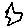
Label: star